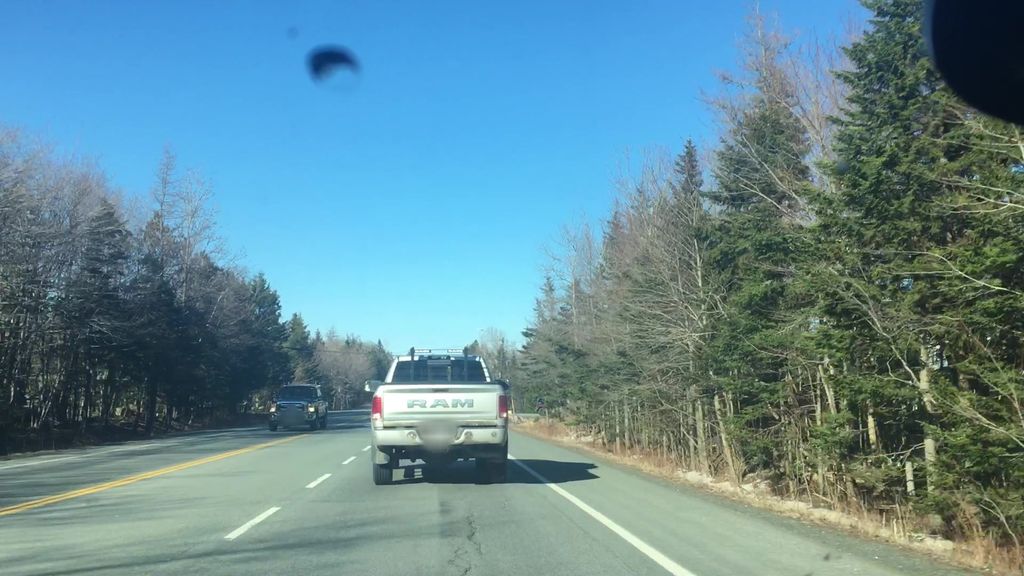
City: halifax